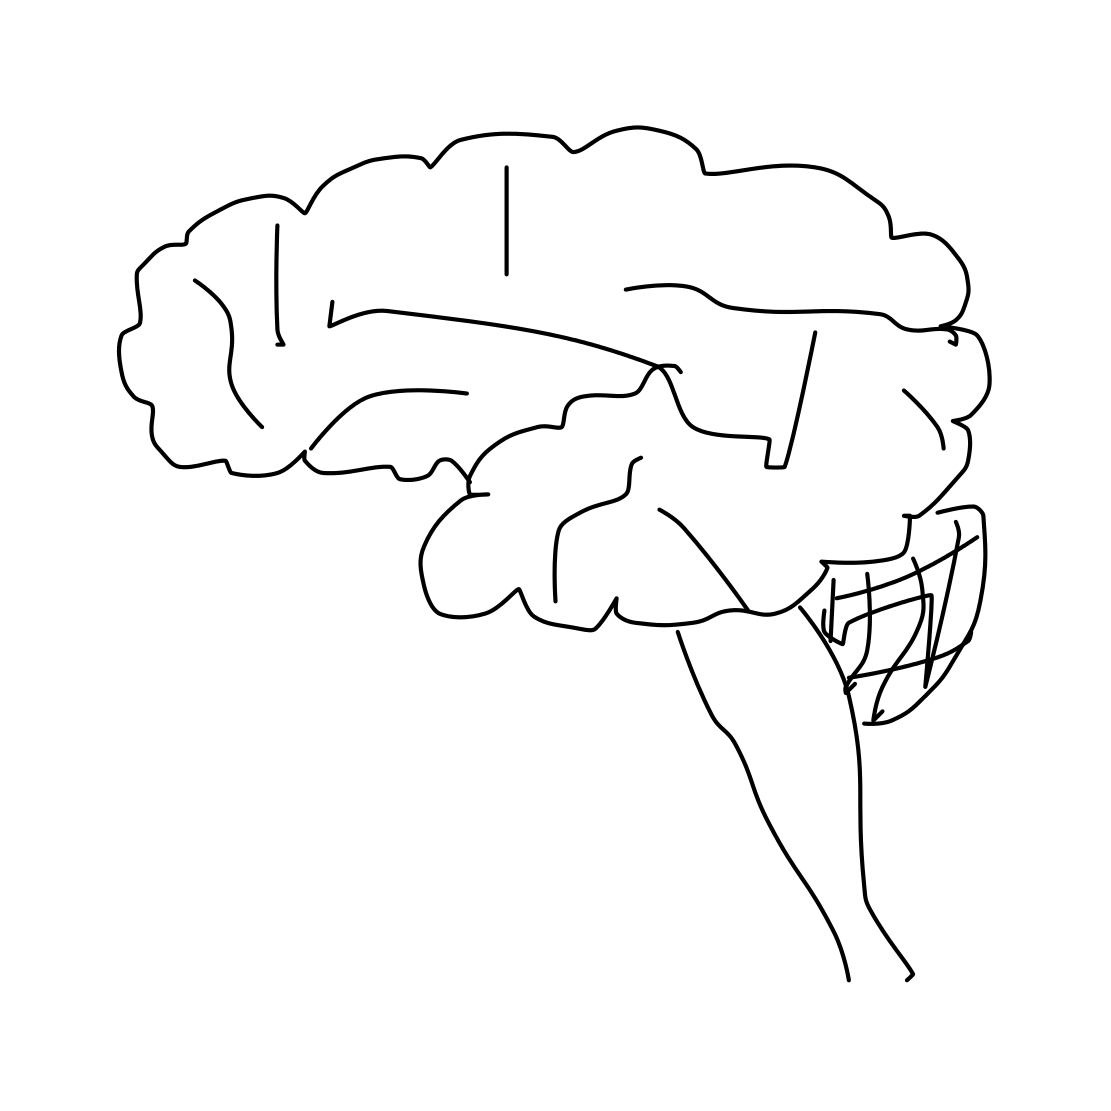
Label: brain